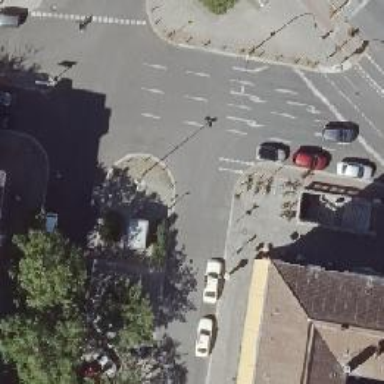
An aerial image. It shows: Taxi stand.